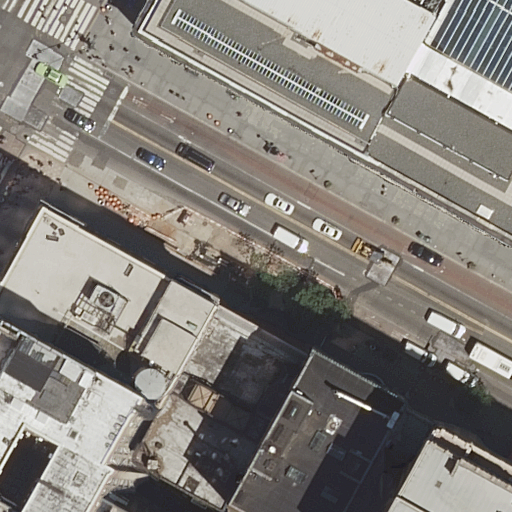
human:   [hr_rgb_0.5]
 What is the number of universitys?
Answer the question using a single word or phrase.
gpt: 1

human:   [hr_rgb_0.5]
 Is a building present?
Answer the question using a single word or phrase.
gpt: yes

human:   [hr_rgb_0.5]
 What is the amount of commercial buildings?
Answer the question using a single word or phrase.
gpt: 1

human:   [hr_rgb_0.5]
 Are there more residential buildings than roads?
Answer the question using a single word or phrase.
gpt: yes

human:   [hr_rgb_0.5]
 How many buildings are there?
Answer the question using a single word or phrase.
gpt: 9

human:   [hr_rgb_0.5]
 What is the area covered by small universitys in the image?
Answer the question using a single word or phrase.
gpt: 0m2

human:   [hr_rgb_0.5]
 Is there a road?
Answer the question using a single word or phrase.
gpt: yes

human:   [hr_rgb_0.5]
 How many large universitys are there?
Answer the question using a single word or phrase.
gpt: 1

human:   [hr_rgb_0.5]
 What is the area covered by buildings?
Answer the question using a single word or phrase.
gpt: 6207m2

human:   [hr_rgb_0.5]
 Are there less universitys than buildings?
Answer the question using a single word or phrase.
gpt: yes

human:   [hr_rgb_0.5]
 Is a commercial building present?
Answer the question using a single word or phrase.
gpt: yes

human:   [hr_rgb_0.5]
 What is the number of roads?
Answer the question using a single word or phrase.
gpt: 2

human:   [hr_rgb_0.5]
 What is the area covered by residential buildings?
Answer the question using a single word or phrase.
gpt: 6167m2

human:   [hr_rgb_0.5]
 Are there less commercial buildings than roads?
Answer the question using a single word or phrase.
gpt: yes

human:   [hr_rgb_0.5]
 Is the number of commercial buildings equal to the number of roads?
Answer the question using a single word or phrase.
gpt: no

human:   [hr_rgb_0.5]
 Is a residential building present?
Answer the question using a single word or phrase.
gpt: yes

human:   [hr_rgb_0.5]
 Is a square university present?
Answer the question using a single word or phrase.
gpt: no

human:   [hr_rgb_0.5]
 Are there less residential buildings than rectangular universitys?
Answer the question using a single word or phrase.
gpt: no

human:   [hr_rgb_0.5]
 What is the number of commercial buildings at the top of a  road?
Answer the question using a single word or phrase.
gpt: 0

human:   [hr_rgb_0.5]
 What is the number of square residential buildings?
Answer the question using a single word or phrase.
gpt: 0

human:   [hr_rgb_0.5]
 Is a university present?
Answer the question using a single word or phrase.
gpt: yes

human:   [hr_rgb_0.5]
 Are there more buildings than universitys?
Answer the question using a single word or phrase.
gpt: yes

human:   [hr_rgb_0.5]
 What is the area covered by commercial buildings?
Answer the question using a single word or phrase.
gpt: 40m2

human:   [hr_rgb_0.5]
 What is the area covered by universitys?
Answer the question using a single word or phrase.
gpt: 3436m2

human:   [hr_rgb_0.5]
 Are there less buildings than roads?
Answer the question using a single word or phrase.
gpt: no

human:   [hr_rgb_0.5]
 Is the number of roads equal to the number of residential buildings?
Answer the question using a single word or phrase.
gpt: no

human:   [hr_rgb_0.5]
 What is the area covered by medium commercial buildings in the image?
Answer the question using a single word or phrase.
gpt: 0m2

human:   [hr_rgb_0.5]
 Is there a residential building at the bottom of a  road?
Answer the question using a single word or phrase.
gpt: yes

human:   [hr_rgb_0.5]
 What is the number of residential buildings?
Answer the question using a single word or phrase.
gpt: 8

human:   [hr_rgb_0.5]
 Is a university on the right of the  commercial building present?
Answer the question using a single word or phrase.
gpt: yes

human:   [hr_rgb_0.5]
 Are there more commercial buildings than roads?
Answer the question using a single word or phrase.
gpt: no

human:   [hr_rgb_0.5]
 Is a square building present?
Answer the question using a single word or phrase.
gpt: no

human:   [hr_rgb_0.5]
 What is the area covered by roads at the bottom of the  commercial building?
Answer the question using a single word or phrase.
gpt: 0m2

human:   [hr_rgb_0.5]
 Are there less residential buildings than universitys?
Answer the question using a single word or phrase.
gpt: no

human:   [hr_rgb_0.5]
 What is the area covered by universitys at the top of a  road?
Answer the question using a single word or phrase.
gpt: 0m2

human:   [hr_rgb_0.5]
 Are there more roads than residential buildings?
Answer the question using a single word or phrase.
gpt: no

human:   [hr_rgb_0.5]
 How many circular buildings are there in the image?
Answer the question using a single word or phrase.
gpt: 0

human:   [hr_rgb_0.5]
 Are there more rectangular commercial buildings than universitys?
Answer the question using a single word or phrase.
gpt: no

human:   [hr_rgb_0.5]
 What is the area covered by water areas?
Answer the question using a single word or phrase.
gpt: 0m2

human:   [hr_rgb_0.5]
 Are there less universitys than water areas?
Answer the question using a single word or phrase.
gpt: no

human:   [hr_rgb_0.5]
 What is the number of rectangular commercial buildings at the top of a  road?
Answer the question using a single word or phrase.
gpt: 0

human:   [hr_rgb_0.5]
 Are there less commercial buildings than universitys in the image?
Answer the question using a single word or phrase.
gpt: no

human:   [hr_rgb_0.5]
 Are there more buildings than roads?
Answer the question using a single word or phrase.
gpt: yes

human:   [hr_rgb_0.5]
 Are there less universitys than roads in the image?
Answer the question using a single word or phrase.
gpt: yes

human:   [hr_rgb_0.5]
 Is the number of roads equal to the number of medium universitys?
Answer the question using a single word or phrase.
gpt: no

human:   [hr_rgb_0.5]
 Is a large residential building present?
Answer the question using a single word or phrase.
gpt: yes

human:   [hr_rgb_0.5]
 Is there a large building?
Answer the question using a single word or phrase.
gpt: yes

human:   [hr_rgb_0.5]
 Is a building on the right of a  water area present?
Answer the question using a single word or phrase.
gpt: no

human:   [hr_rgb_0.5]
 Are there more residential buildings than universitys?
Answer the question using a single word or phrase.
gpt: yes

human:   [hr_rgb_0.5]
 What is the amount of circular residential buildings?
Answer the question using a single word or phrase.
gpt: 0

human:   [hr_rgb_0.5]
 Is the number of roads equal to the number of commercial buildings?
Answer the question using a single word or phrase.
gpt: no

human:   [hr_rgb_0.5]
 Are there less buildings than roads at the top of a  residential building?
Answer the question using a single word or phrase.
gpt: no

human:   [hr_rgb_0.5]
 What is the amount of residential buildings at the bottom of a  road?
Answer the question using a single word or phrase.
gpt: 7

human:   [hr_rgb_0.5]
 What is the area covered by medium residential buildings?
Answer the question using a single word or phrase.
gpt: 896m2

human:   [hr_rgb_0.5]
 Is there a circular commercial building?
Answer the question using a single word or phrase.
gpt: no

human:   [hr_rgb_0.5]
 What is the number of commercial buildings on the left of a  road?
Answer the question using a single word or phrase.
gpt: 0

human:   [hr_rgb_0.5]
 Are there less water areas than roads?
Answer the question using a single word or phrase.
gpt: yes

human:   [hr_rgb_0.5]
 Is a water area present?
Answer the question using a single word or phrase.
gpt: no

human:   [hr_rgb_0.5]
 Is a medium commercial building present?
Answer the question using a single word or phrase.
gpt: no

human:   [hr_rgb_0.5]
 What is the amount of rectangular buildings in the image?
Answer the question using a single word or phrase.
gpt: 8

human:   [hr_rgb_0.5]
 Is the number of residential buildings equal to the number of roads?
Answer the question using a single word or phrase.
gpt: no

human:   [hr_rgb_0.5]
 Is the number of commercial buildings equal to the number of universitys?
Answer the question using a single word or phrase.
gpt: yes

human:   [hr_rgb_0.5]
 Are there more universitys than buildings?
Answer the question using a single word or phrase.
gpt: no

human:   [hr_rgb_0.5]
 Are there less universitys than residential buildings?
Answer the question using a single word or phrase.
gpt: yes